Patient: sex F, age 36
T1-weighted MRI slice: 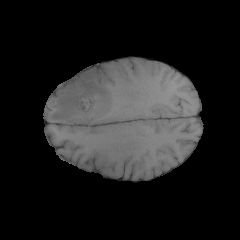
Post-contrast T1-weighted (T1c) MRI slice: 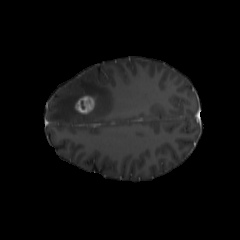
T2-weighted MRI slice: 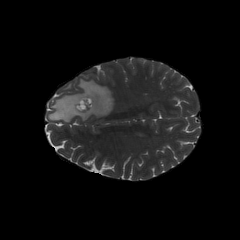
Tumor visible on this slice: yes
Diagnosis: Glioblastoma, IDH-wildtype
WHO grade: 4